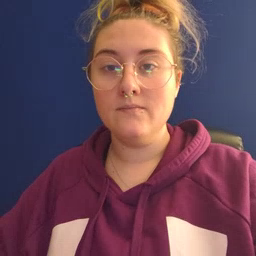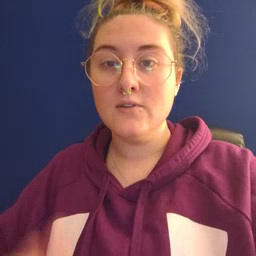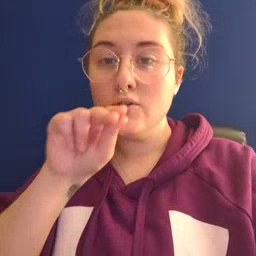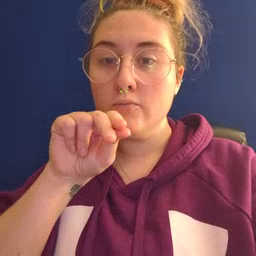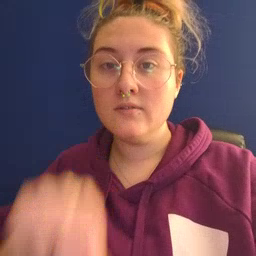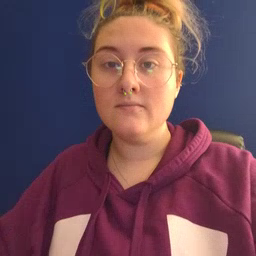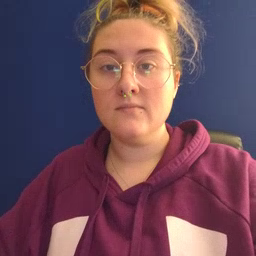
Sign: goose